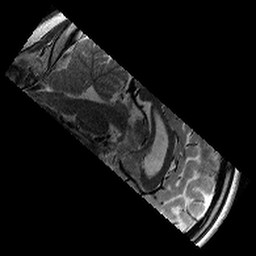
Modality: T2w
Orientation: sagittal
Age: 12
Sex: male
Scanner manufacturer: siemens
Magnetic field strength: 3 T
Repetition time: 9.23 s
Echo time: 0.067 s